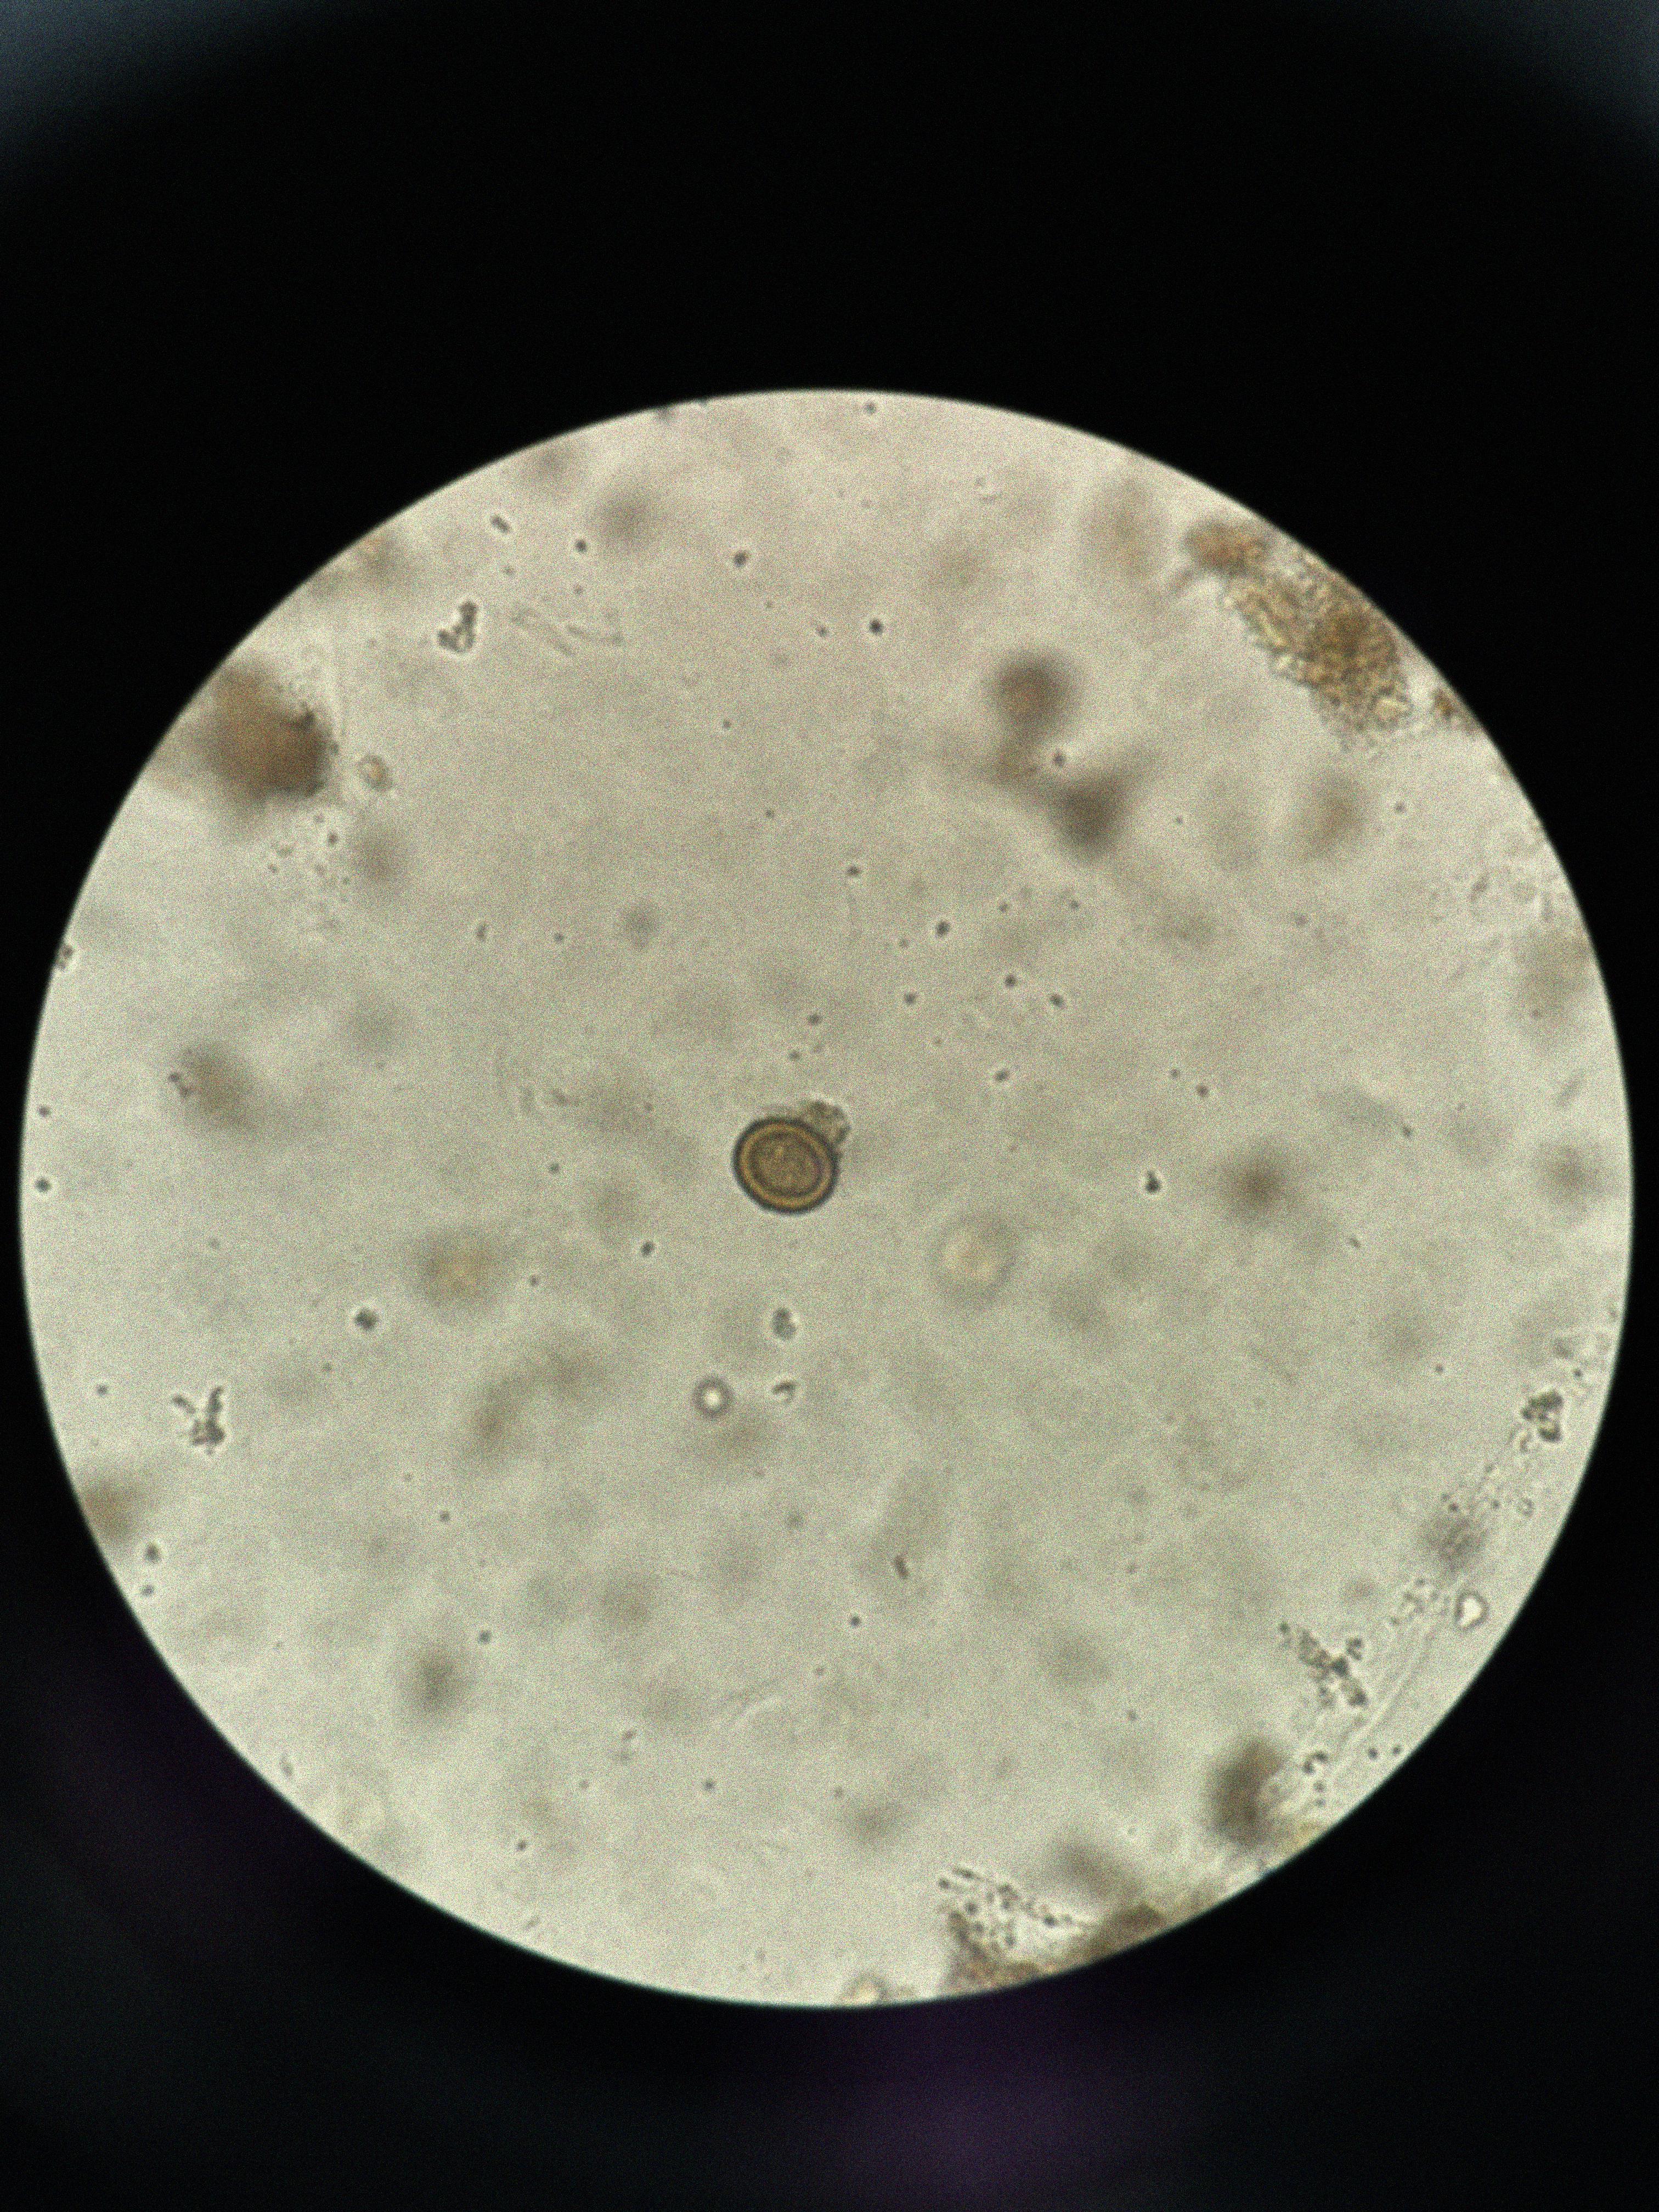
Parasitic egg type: Taenia spp. egg